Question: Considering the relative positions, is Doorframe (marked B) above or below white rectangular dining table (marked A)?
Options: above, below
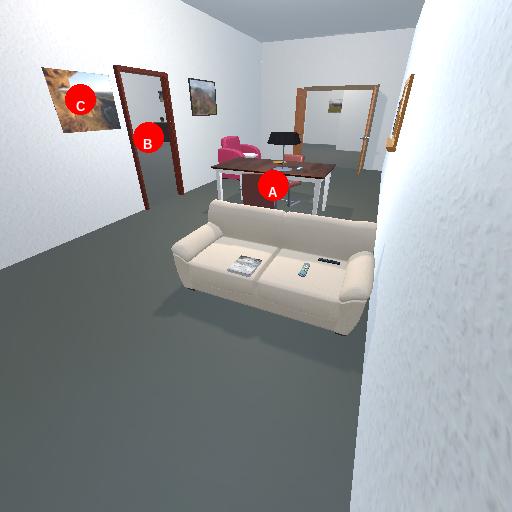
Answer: above